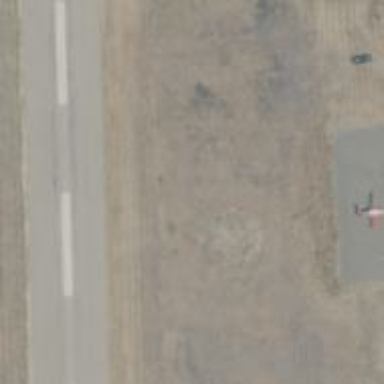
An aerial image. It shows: Image of helipad at airport.